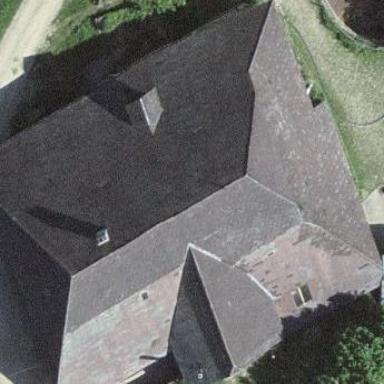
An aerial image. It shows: Farm building.